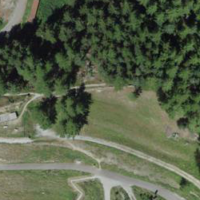
EUNIS habitat code: 43
Species observed at this site:
Oxalis acetosella